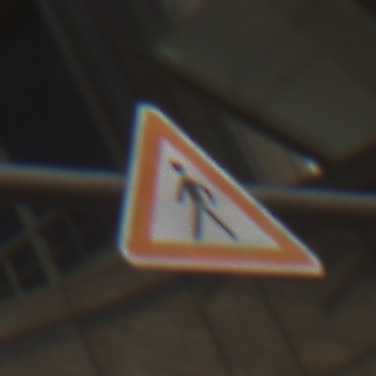
Verkehrszeichen: FussgaengerRechts
Umgebung: Outdoor, Urban
Tageszeit: MorningAfternoon
Wetter: PartlyCloudy
Licht: Natural
Jahreszeit: NotSpecified
Kontrast: HighContrast